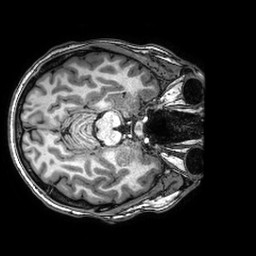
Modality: T1w
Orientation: axial
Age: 33
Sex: male
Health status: healthy